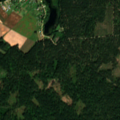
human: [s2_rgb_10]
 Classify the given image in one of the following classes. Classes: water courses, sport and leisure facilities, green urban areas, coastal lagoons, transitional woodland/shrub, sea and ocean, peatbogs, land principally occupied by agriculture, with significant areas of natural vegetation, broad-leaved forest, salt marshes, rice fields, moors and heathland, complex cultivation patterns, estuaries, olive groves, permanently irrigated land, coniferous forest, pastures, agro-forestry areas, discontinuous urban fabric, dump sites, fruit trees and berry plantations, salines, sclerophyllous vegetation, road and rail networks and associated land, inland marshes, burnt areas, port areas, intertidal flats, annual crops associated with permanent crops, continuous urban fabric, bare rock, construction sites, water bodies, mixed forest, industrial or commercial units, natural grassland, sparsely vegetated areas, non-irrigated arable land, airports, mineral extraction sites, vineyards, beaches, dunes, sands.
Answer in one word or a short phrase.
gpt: non-irrigated arable land, complex cultivation patterns, coniferous forest, mixed forest, inland marshes